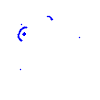
Particle: kaon